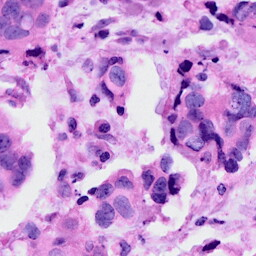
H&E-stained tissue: Breast